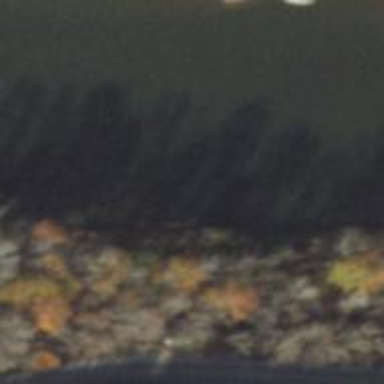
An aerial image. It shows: Abandoned light rail railway bridge.